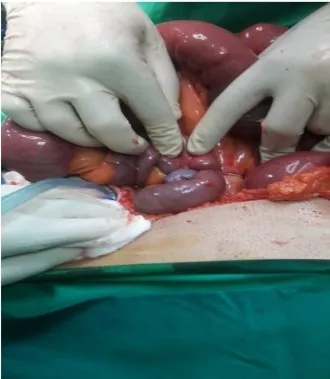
Intra-operative images of splenic nodules and bridges on the bowels and their mesentery.
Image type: medical_photograph (other_medical_photograph)